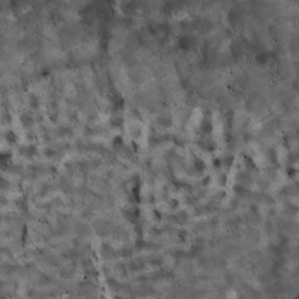
Label: non_frost